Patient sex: M
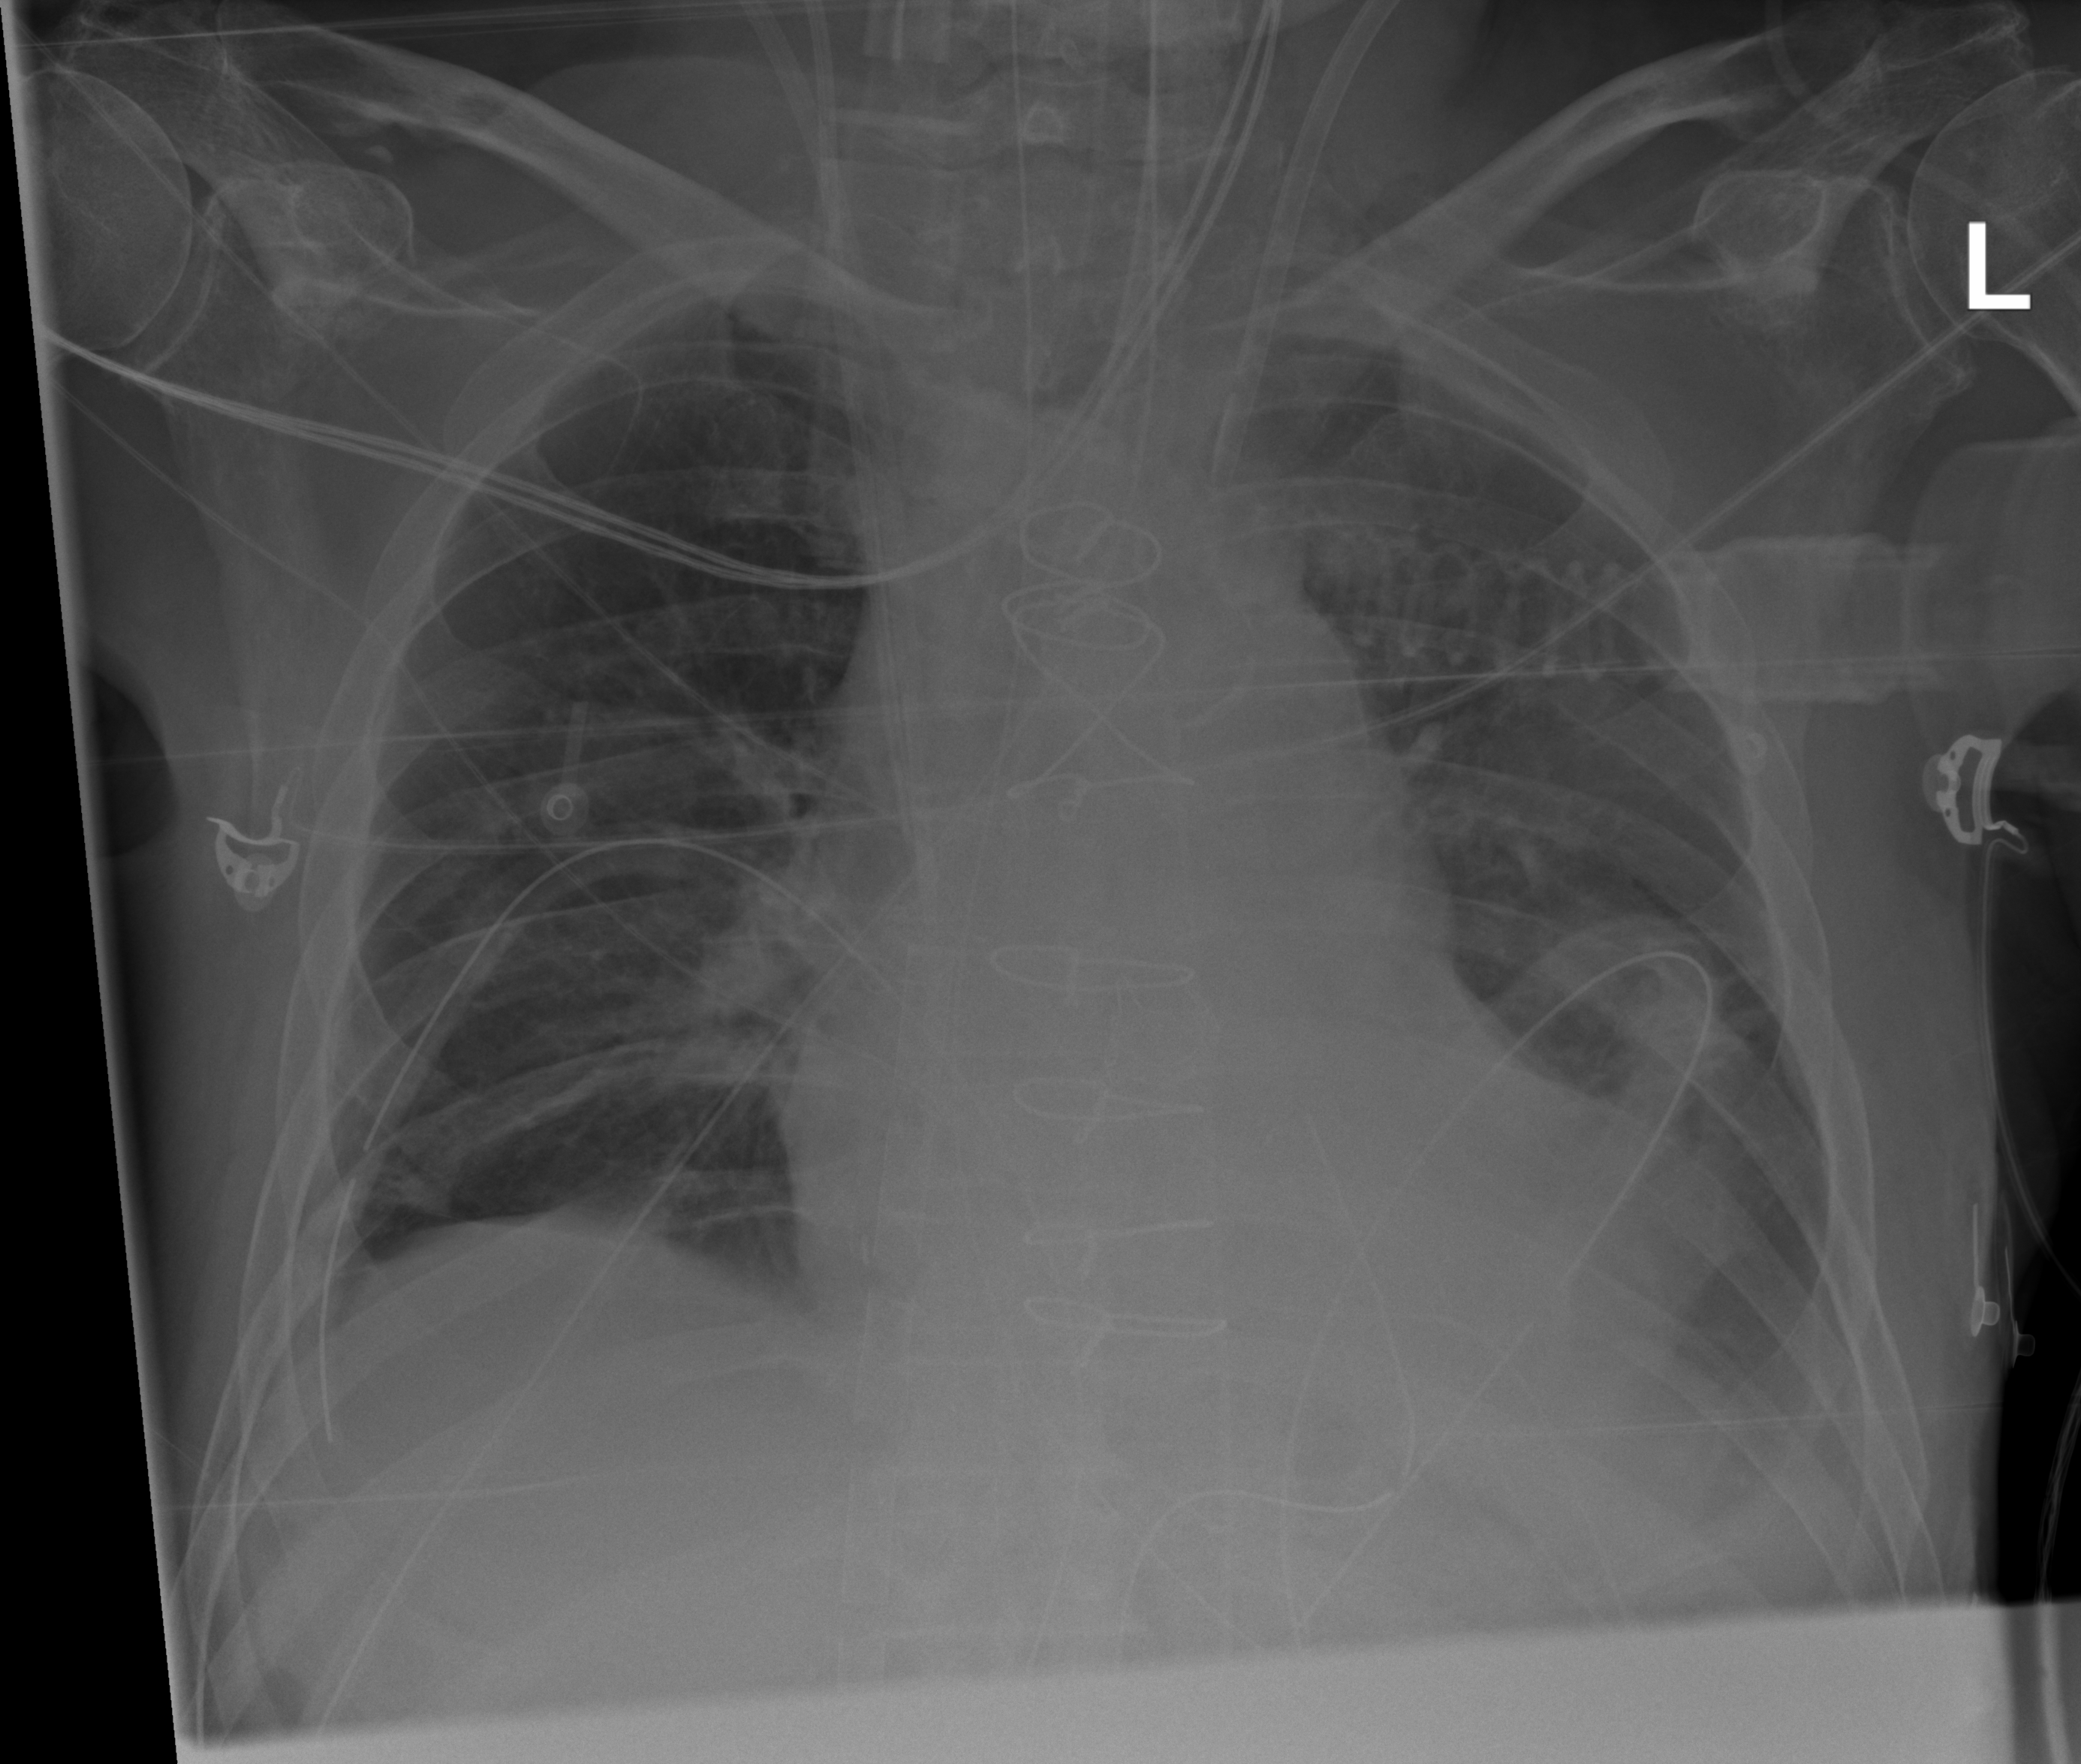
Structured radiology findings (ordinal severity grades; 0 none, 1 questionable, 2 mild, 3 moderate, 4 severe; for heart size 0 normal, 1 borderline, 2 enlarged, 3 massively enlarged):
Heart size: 2
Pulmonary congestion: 0
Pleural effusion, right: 2
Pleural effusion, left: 2
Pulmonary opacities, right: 0
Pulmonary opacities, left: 0
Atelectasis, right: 2
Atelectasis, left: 2